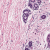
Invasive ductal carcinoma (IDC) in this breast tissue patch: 0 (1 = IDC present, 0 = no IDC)